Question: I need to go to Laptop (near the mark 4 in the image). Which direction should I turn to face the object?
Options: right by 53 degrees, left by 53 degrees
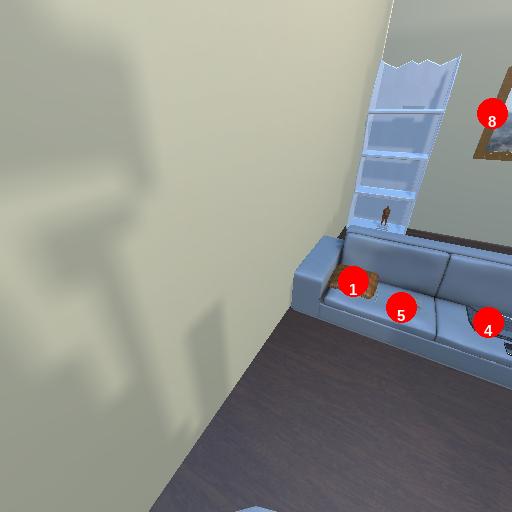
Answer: right by 53 degrees